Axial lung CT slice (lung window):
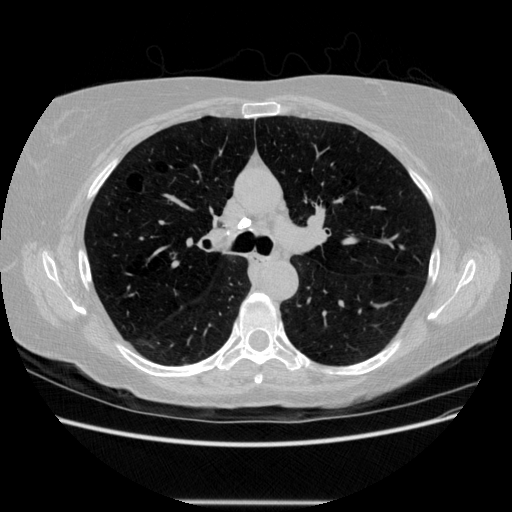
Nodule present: no